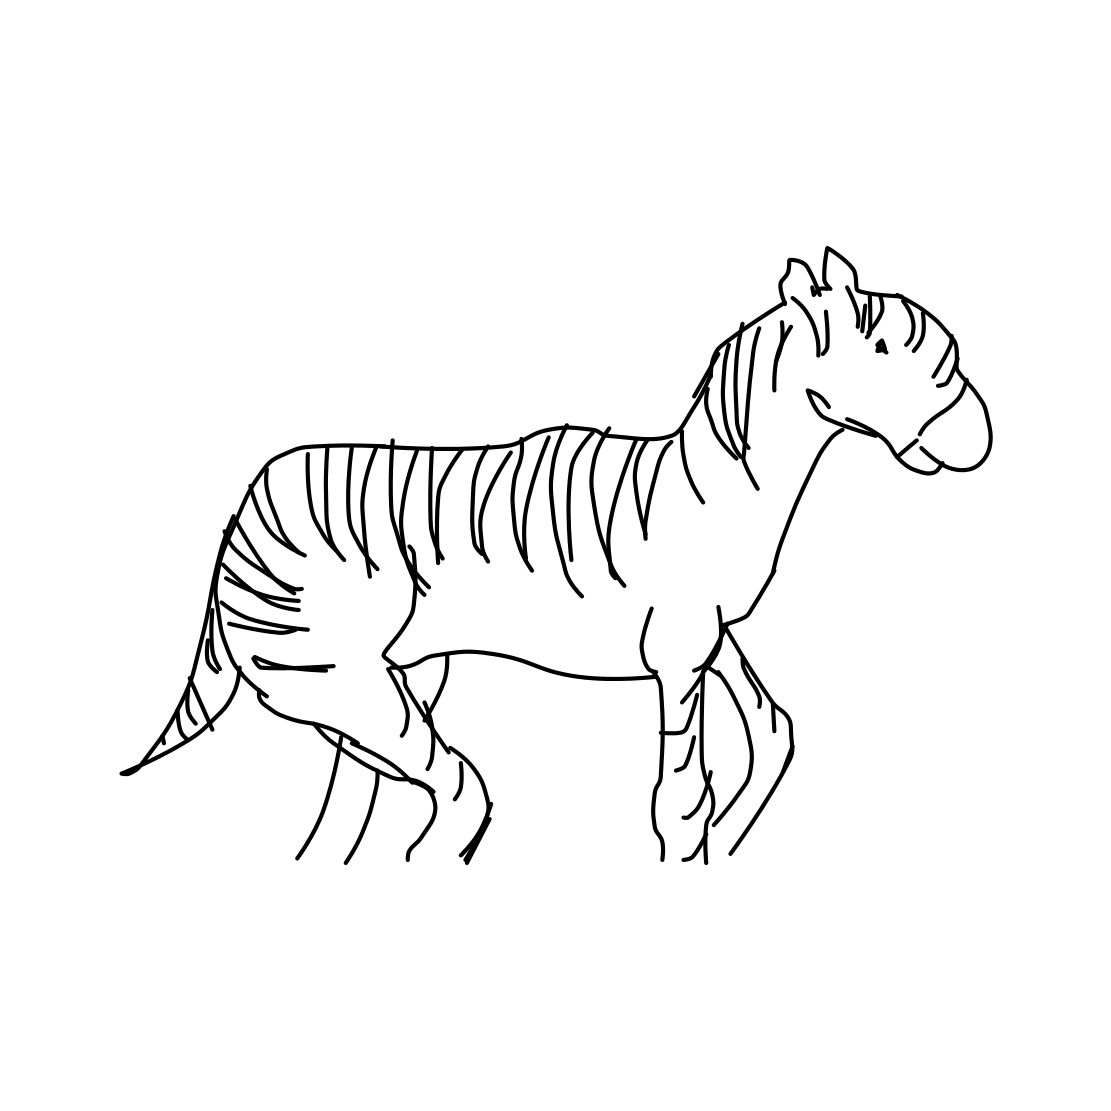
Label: zebra